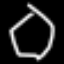
Label: octagon